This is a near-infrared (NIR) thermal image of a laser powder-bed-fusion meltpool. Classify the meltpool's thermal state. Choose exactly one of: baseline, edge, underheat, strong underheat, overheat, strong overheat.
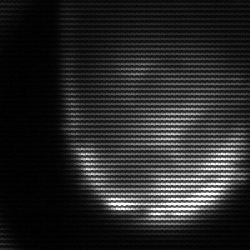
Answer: edge